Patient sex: M
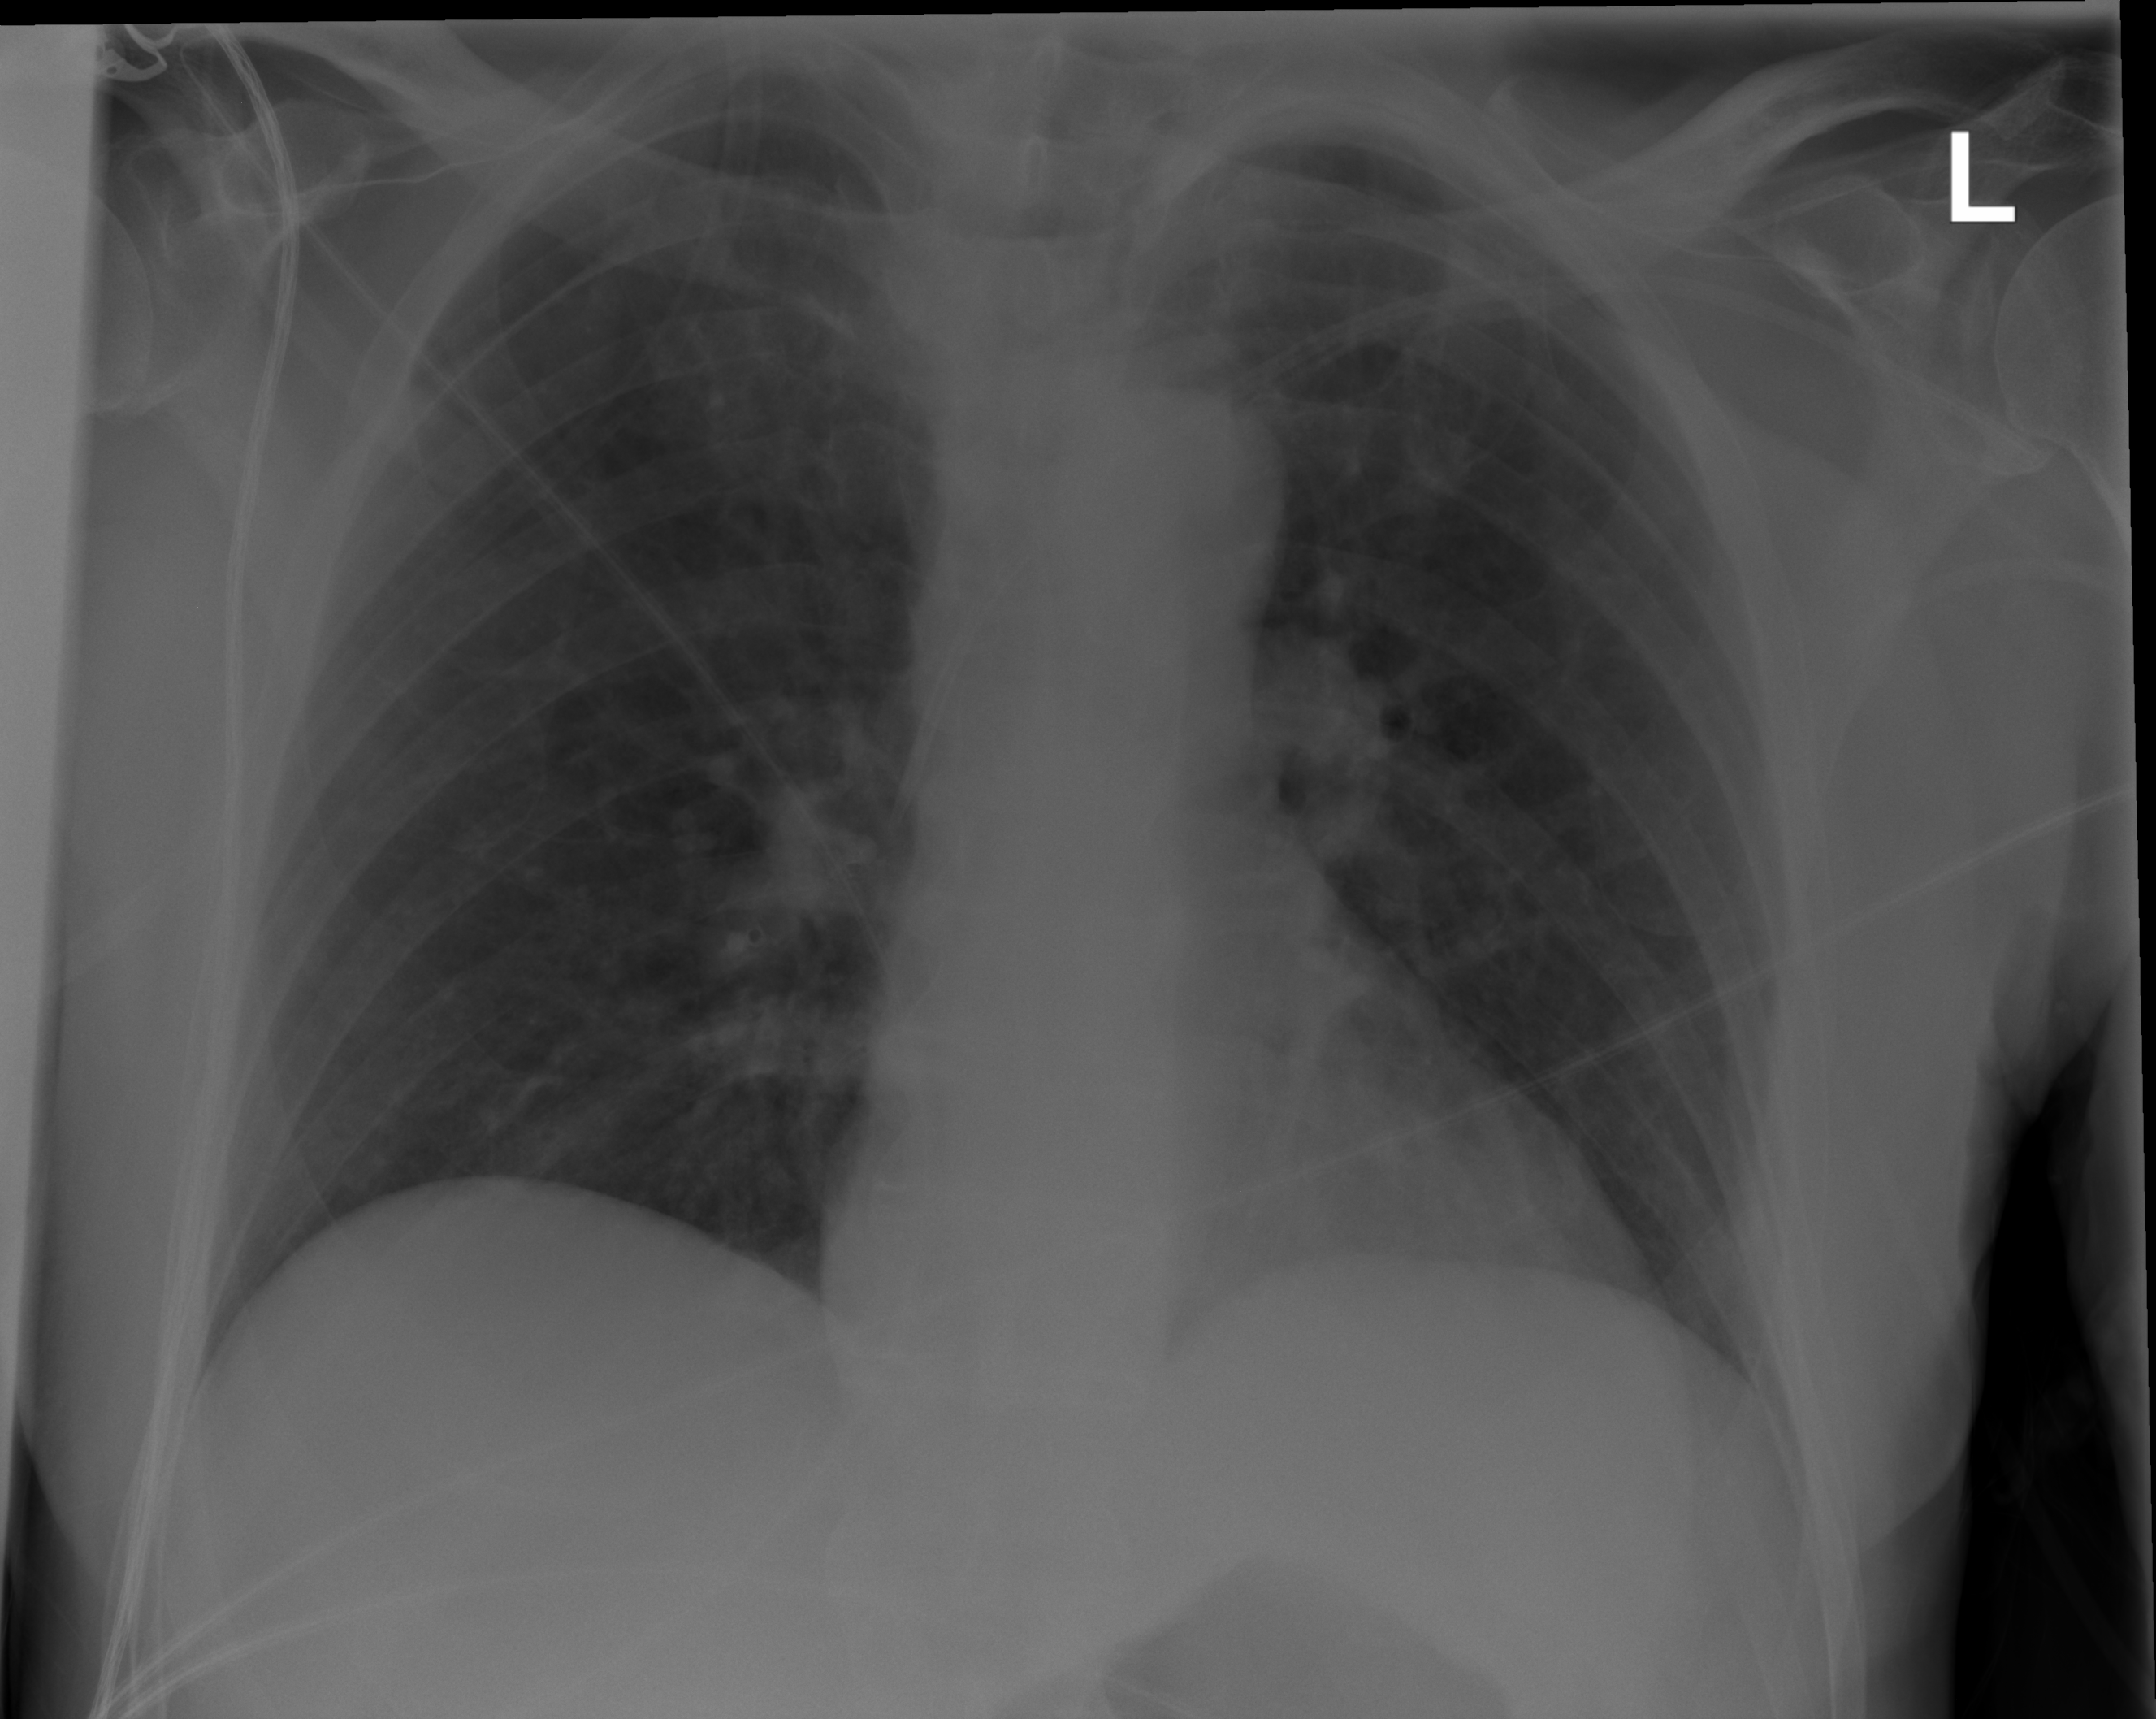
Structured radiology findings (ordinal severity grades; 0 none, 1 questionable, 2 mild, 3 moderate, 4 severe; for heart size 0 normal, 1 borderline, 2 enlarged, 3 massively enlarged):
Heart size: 2
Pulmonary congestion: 2
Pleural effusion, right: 0
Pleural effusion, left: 0
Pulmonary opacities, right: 0
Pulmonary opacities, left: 0
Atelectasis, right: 0
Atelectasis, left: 0